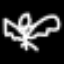
Label: angel